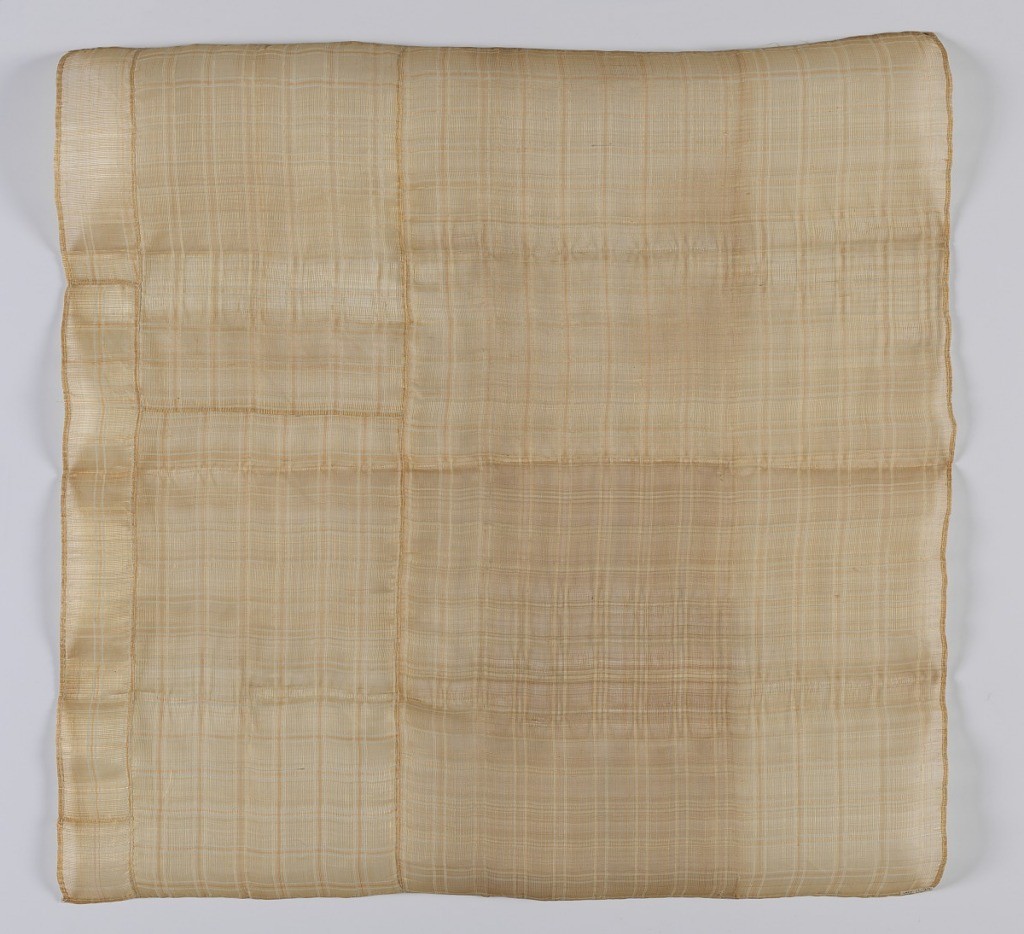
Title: Textile
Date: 19th century
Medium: piña (pineapple) fiber, cotton Technique: plain weave
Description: Square comprised of six stitched fragments has hemmed edges. Cream pineapple fiber ground with plaid of orange pineapple fiber and white cotton.